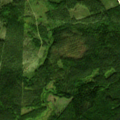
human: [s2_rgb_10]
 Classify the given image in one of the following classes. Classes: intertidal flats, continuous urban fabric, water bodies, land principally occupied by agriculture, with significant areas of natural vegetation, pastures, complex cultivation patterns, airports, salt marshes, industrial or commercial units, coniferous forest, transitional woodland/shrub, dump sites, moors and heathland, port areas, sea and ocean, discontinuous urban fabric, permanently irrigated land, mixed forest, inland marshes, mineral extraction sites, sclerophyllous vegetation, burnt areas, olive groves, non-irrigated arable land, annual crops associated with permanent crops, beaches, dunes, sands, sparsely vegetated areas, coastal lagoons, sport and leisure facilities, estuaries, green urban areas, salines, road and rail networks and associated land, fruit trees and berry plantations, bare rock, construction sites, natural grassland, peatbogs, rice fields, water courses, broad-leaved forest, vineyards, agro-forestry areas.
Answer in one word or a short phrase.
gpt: coniferous forest, mixed forest, transitional woodland/shrub